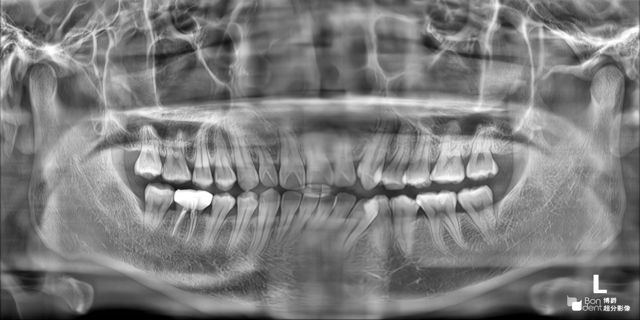
adult